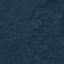
Label: Forest